Question: I am trying to fill gridpanel to get data from database through LINQ in .net framework 3.5 MVC and in Extjs MVC.
I am able to archive to get all data sucessfully from following code
'''
public Object Get()
{
var employeeList = _db.Employees;
var result = new
{
data = employeeList
};
return this.Json(result, JsonRequestBehavior.AllowGet);
}
'''
but when i am passing data to extjs model it will give following Error

I am able to get my all data from database but Don't know where I am wrong?
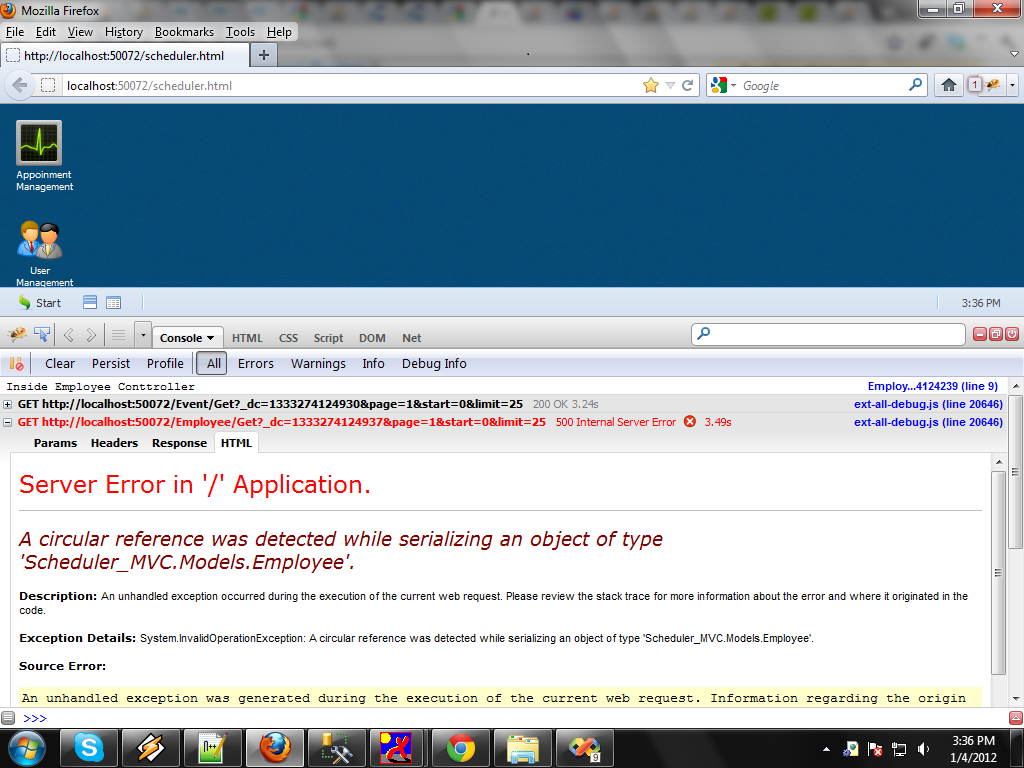
Answer: The circular reference is caused by the Json serialization.
See my post here: <URL>
This post might also help you: <URL>